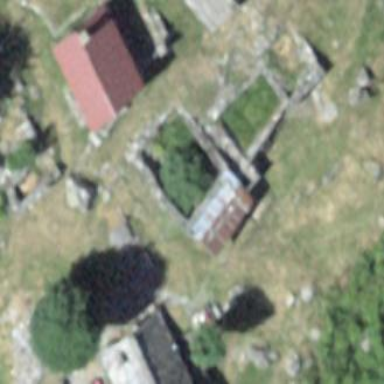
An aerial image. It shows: Ruins of building.